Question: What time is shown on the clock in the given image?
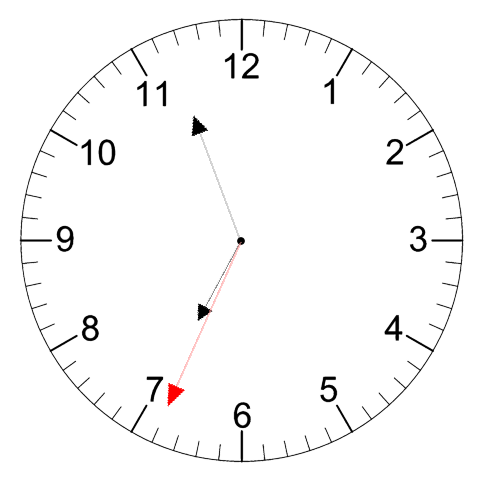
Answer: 06:56:34